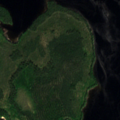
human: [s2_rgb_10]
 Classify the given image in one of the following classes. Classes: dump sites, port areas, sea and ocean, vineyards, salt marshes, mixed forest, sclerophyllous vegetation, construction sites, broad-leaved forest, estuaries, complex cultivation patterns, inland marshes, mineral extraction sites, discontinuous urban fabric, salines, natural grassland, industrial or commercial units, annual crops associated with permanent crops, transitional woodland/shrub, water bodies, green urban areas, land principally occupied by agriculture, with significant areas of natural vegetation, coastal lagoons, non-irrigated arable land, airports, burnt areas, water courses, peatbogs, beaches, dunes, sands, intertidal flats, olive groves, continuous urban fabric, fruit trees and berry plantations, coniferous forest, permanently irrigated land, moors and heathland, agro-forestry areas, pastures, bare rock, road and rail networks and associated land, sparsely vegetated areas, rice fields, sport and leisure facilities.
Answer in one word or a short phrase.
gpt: coniferous forest, mixed forest, water bodies